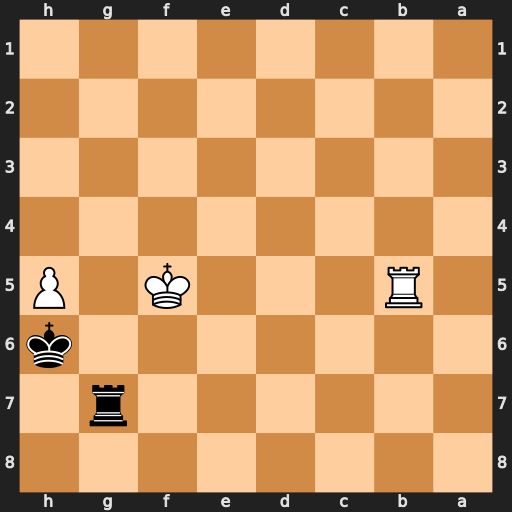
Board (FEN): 8/6r1/7k/1R3K1P/8/8/8/8
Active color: b
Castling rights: -
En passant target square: -
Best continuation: Rg5+ Kf4 Rxb5